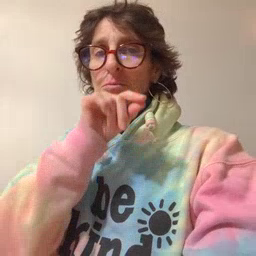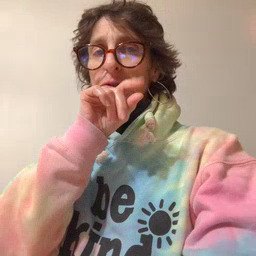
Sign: bird